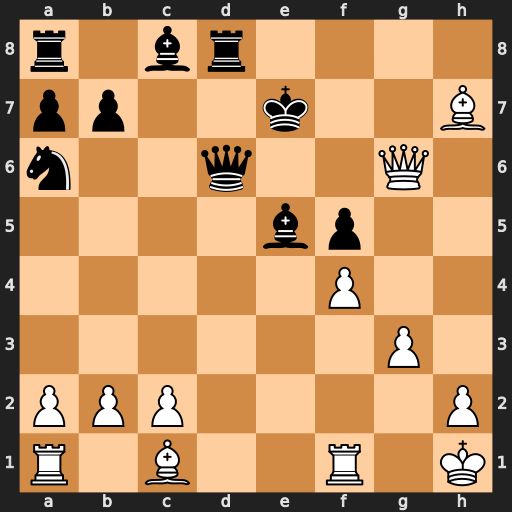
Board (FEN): r1br4/pp2k2B/n2q2Q1/4bp2/5P2/6P1/PPP4P/R1B2R1K
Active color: w
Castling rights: -
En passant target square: -
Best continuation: fxe5 Qxg6 Bxg6